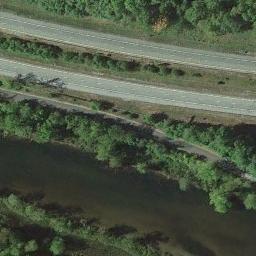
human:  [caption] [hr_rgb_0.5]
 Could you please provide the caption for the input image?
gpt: The freeway is next to lines of trees .

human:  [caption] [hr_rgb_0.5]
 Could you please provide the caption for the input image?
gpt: There are no cars on the motorway .

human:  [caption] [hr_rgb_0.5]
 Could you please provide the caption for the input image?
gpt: There are large green forests around the freeway, And a river beside the freeway .

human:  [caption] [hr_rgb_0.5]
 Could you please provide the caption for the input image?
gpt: The freeway with a small bend has many trees on either side of the freeway and a river beside .

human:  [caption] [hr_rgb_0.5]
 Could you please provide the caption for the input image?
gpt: There are some green trees and a river beside the freeway .